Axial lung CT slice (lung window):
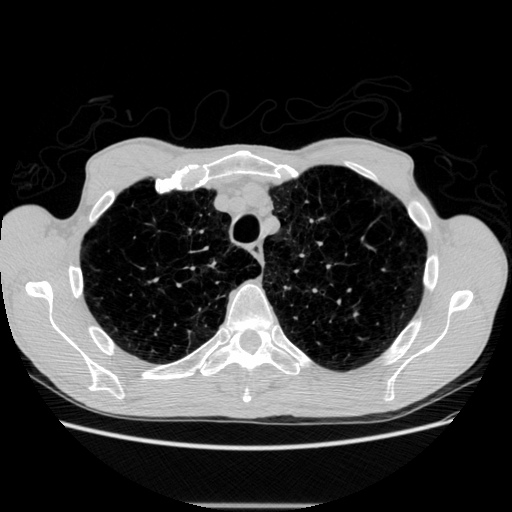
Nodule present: no